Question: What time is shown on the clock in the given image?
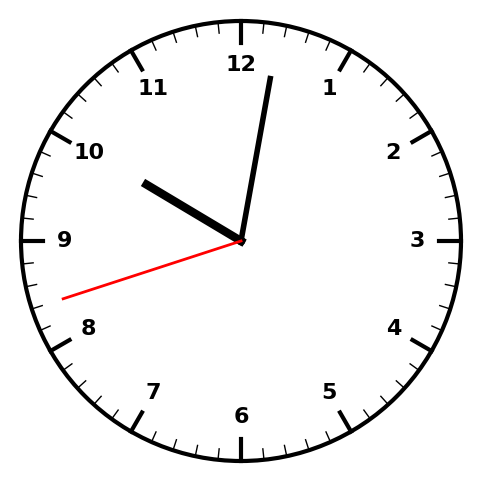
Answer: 10:01:42